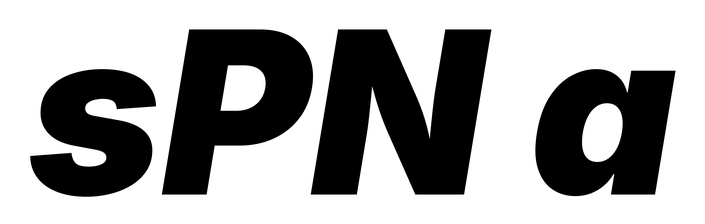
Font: Inter-Italic_Black_Italic